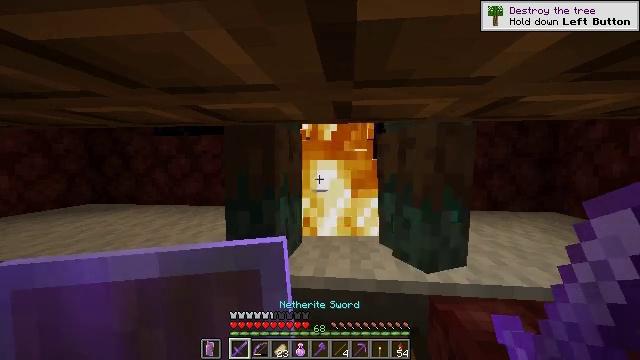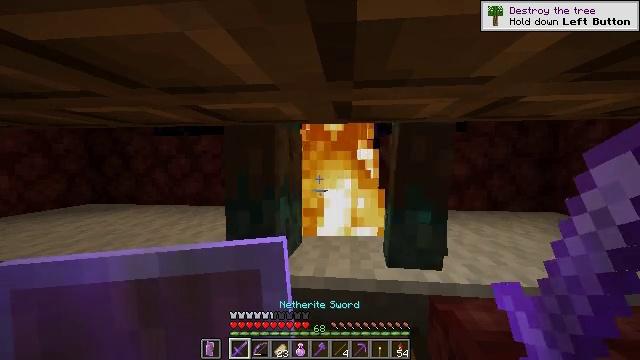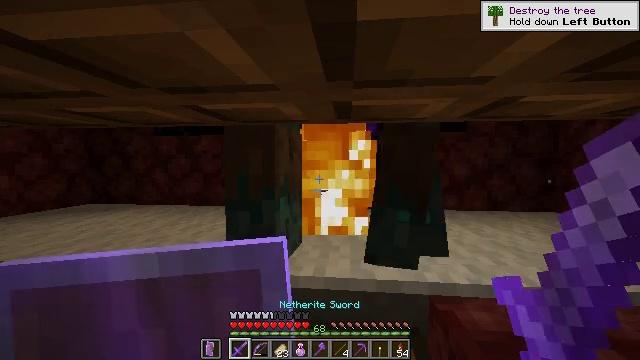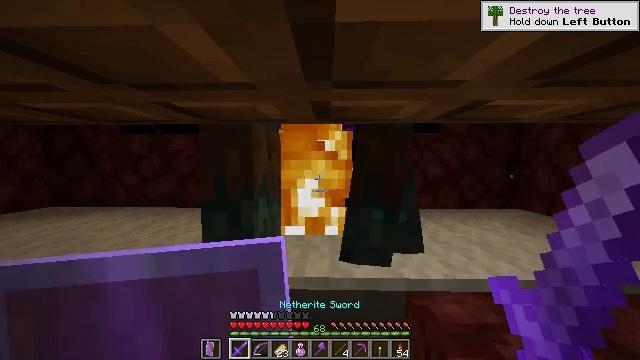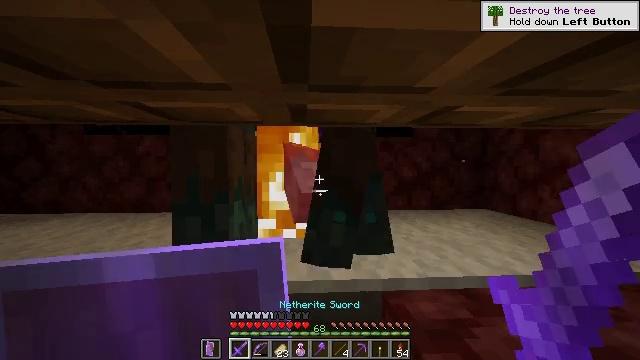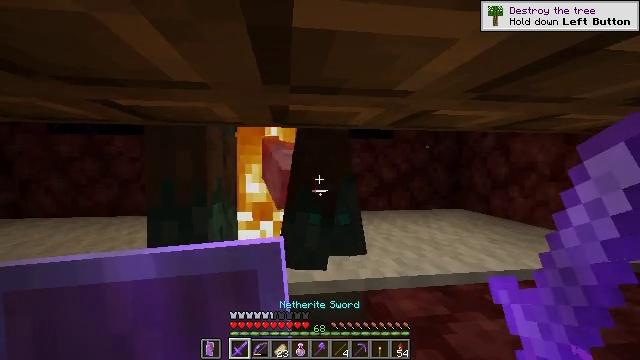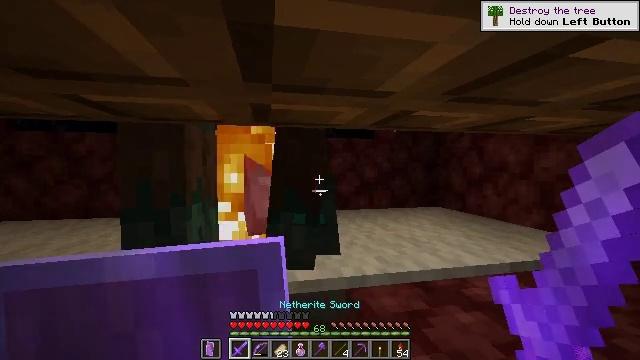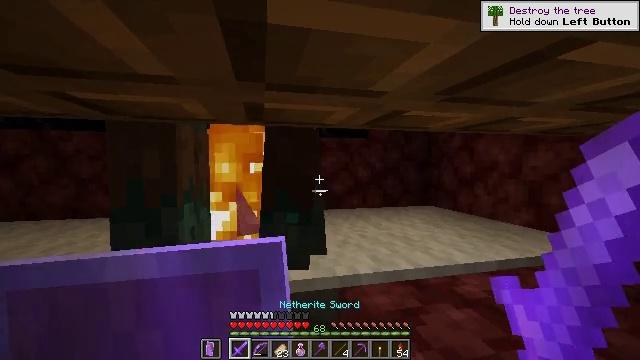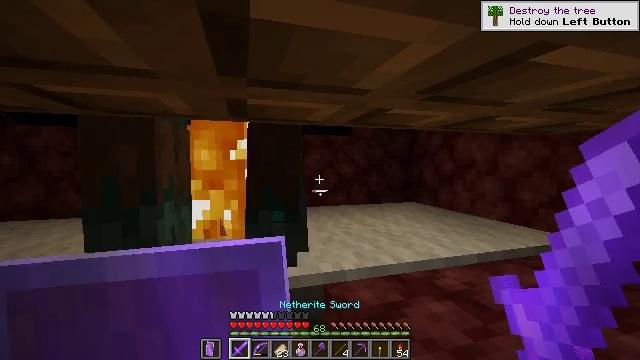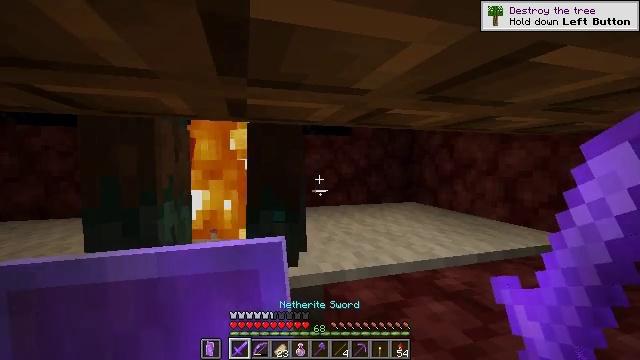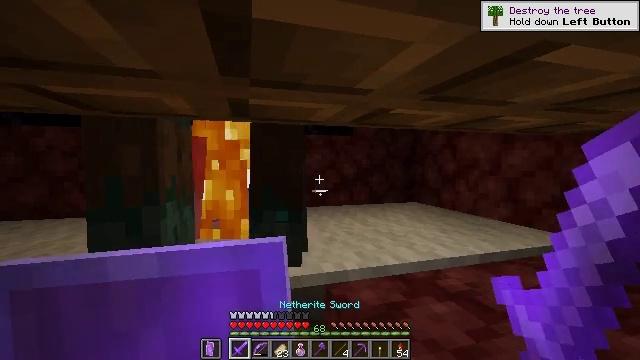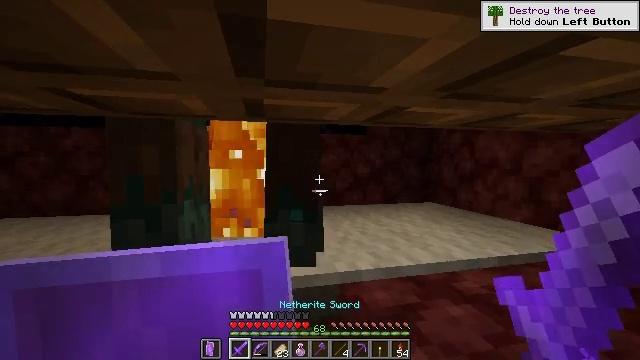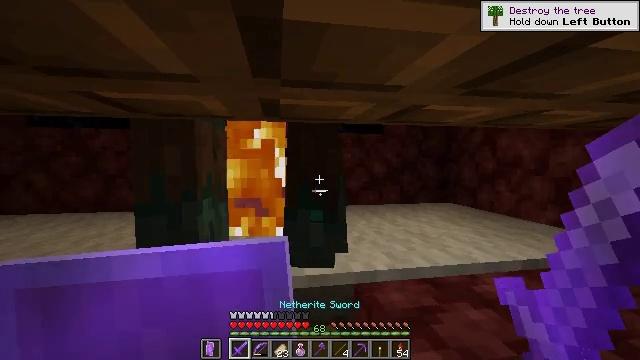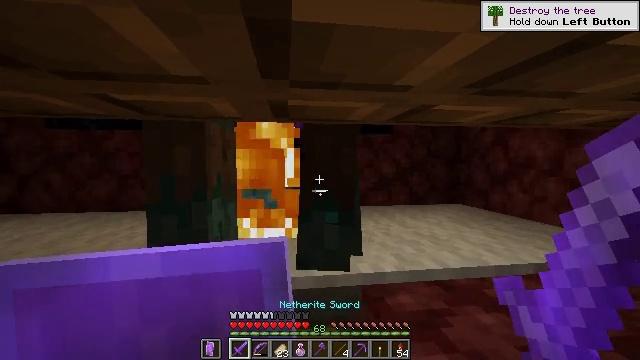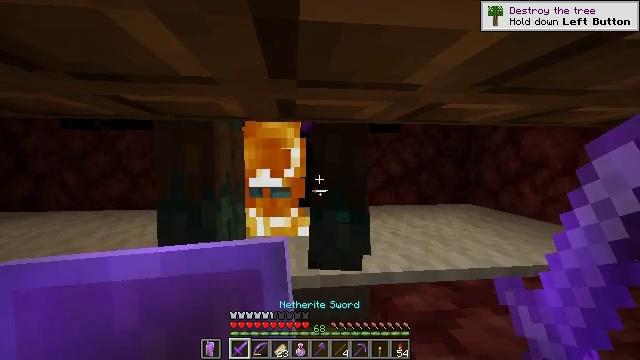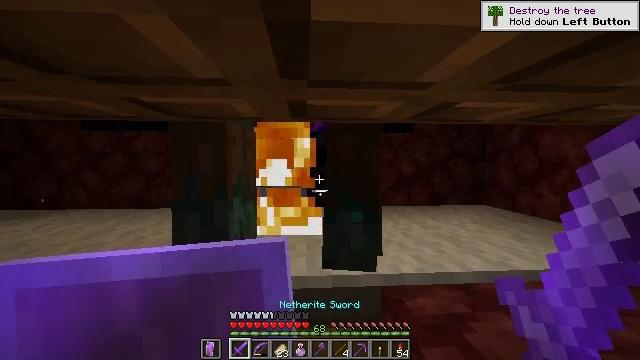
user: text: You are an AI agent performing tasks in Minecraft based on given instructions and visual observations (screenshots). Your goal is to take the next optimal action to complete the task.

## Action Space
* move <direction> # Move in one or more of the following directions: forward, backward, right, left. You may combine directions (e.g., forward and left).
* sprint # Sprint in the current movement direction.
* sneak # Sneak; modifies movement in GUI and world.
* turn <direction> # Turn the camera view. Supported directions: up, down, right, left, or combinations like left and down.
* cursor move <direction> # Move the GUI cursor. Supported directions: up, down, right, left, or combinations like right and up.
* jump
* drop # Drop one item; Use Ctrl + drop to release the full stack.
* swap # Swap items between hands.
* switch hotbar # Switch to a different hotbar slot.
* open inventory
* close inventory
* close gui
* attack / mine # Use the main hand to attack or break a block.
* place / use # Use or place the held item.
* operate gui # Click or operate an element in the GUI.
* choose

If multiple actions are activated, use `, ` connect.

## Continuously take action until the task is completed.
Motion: motion action
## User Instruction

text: Eliminate the undead.
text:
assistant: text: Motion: no_op
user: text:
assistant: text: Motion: no_op
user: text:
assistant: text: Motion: turn right
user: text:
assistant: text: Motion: turn right
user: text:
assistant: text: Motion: turn right
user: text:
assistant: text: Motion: turn right
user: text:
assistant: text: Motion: turn right
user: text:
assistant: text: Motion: turn right
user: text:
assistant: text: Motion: no_op
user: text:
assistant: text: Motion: no_op
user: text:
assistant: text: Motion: turn left
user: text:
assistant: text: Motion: turn left
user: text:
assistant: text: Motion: turn left
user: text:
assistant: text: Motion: turn left
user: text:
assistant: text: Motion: turn left
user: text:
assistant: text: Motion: turn left
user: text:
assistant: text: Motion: no_op
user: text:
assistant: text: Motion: no_op
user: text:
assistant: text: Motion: no_op
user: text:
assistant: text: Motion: turn right
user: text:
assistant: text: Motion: turn right
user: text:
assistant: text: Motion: turn right
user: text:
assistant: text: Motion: turn right
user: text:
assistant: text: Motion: no_op
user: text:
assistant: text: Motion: no_op
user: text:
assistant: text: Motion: attack / mine
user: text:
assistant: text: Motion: attack / mine
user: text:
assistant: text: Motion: attack / mine
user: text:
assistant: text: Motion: attack / mine
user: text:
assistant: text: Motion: no_op